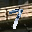
Label: 7